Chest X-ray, AP view. Patient: 49 years old, sex F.
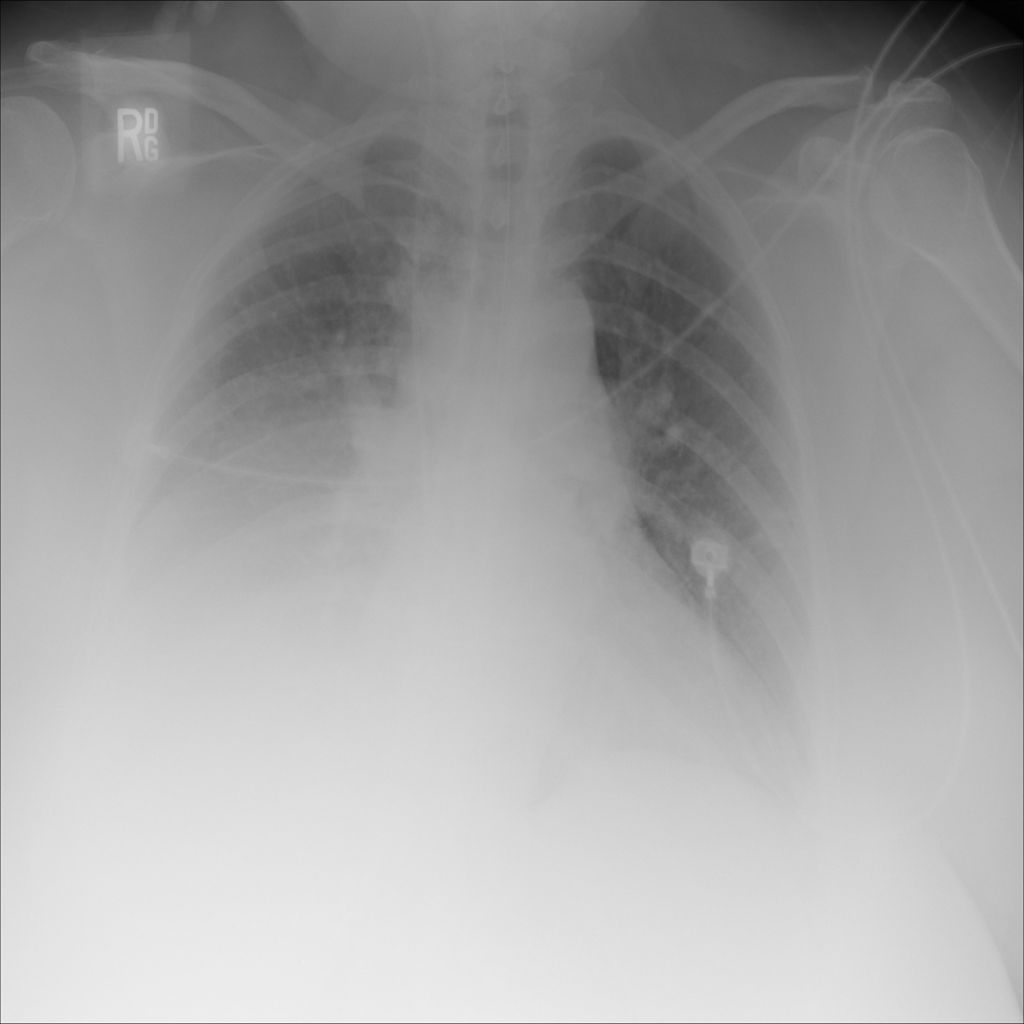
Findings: Atelectasis, Effusion, Infiltration